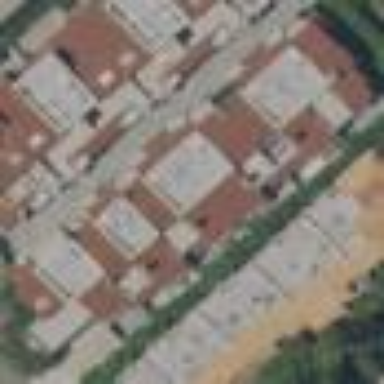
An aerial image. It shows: Warehouse.